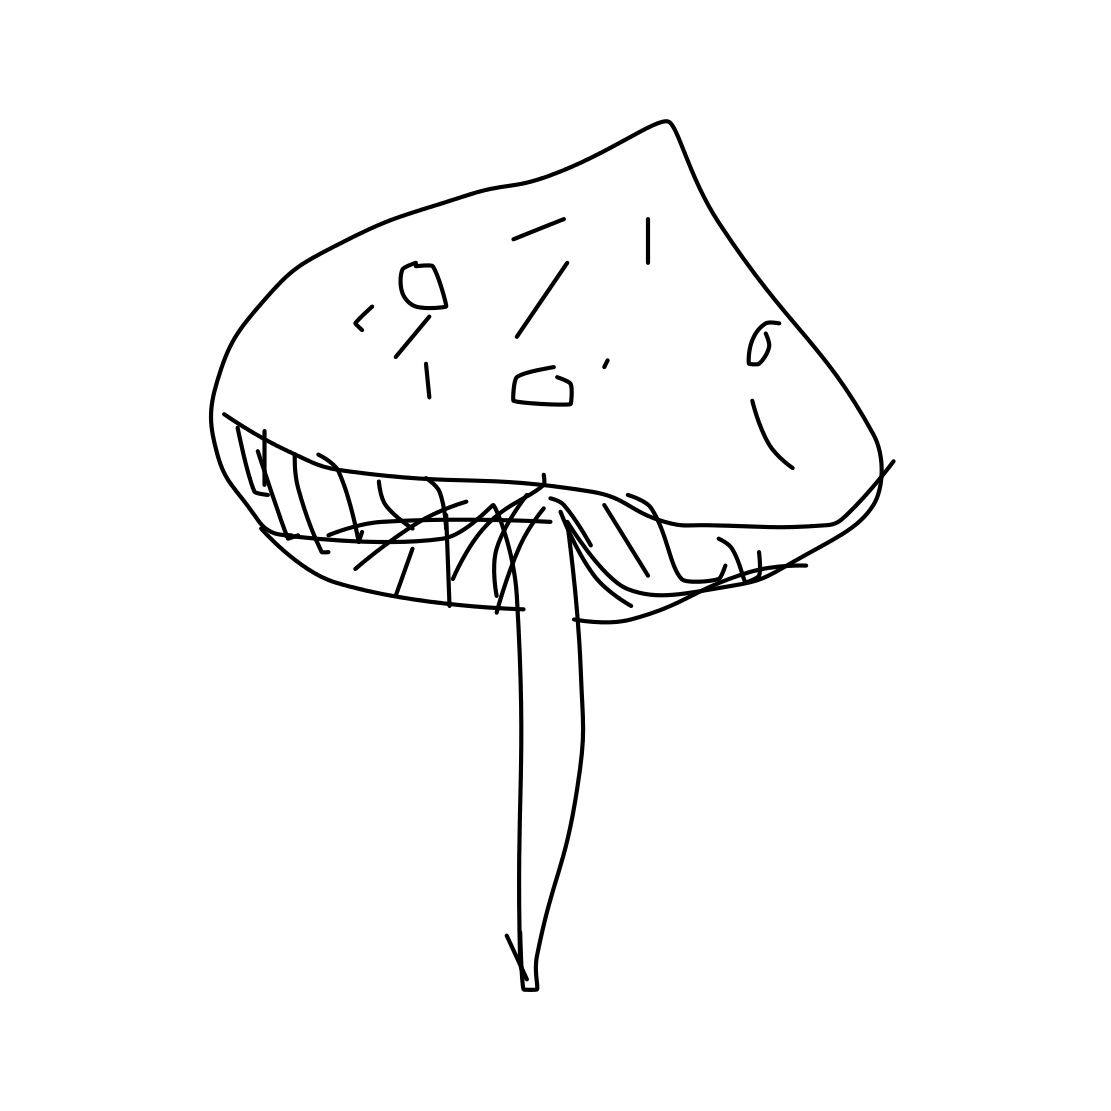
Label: mushroom